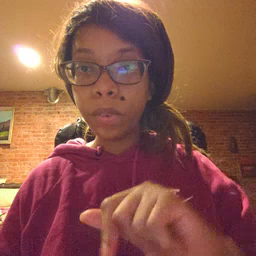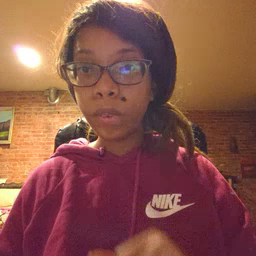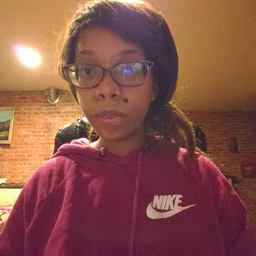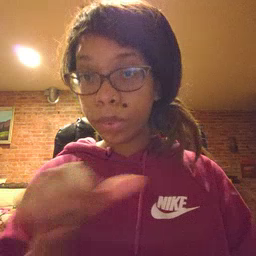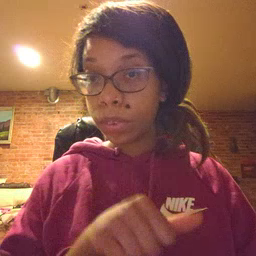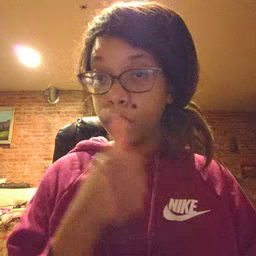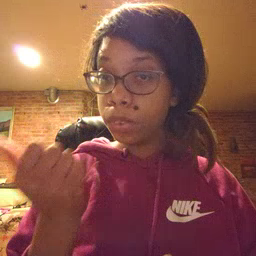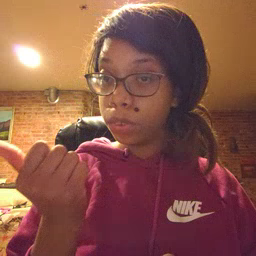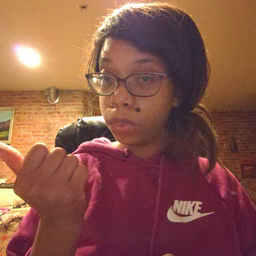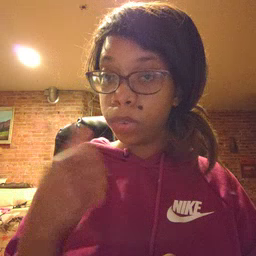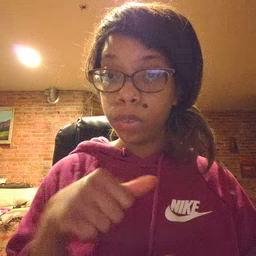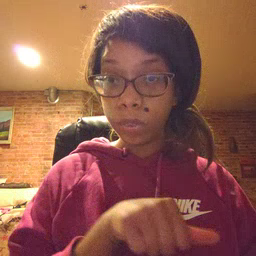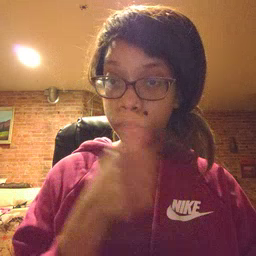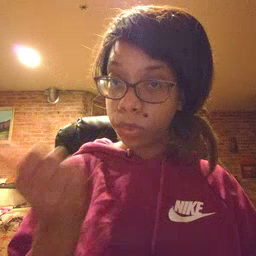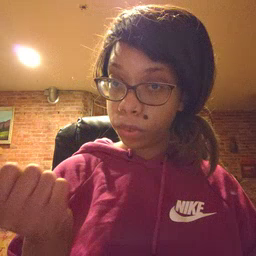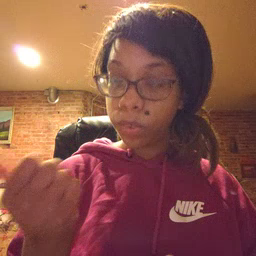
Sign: another